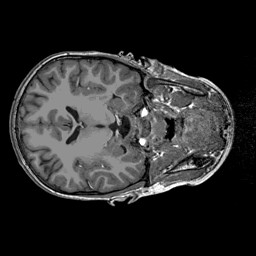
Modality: T1w
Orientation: axial
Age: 11
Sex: male
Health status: ill